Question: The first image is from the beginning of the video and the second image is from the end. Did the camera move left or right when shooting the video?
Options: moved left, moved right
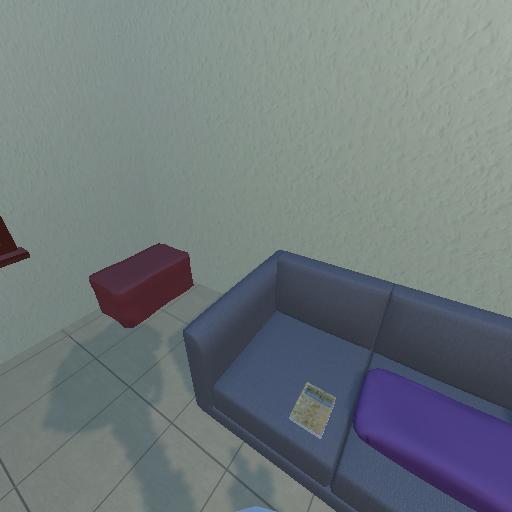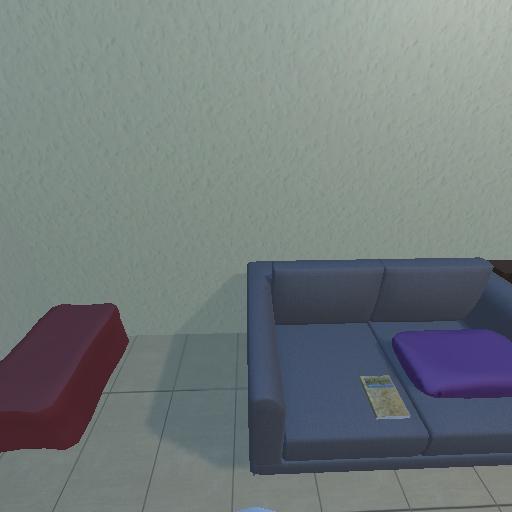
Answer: moved left